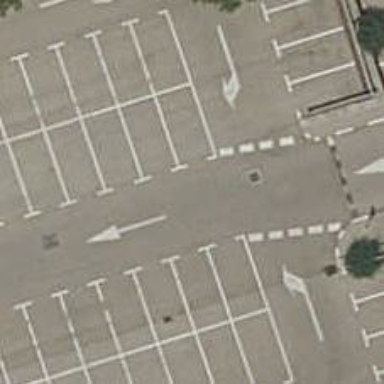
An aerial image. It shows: Road serving as parking aisle.